Interaction volume radius: 5 \u00c5
Interaction volume height: 45 \u00c5
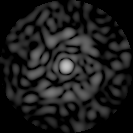
Disorder parameter: 0.8587